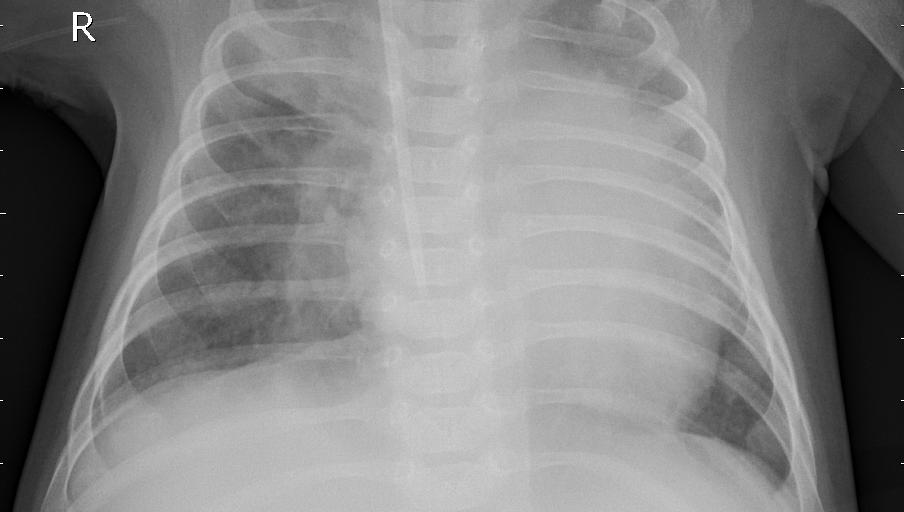
Diagnosis: PNEUMONIA